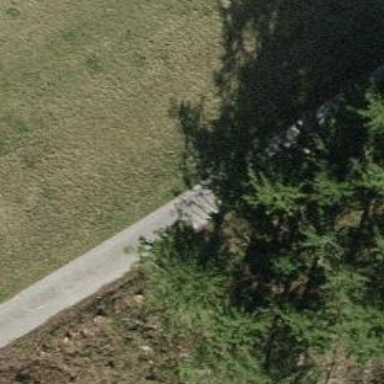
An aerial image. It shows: Bench for seating.